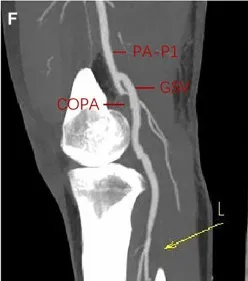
COPA, completely occluded popliteal artery; CTA, computed tomography angiography; FA, femoral artery; FB, fibrous band; GSV, great saphenous vein; L, left lower extremity; MRI, magnetic resonance imaging; OT, organic thrombus; PA, popliteal artery; PA-P1, the P1 segment of the popliteal artery; PA-P2, the P2 segment of the popliteal artery; PAES, popliteal artery entrapment syndrome; 3D, three-dimensional.
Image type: radiology (ct)